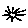
Label: sun